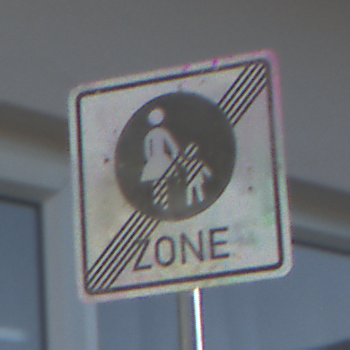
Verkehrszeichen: EndeFussgaengerzone
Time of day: MorningAfternoon
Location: Outdoor (Urban)
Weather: Clear
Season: NotSpecified
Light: Natural